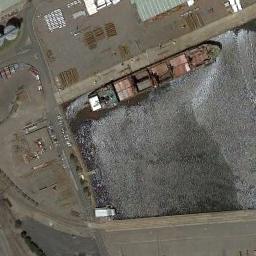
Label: ship